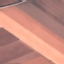
Label: AnnualCrop